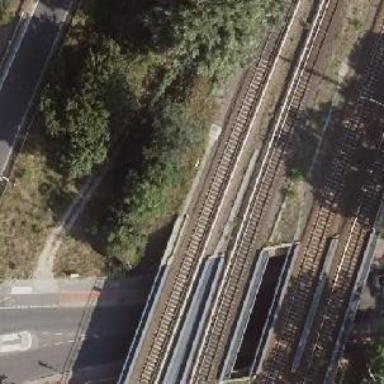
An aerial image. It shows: Bridge used by the electrified light rail system.